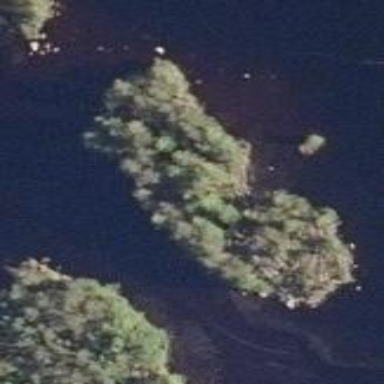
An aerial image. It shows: Islet.